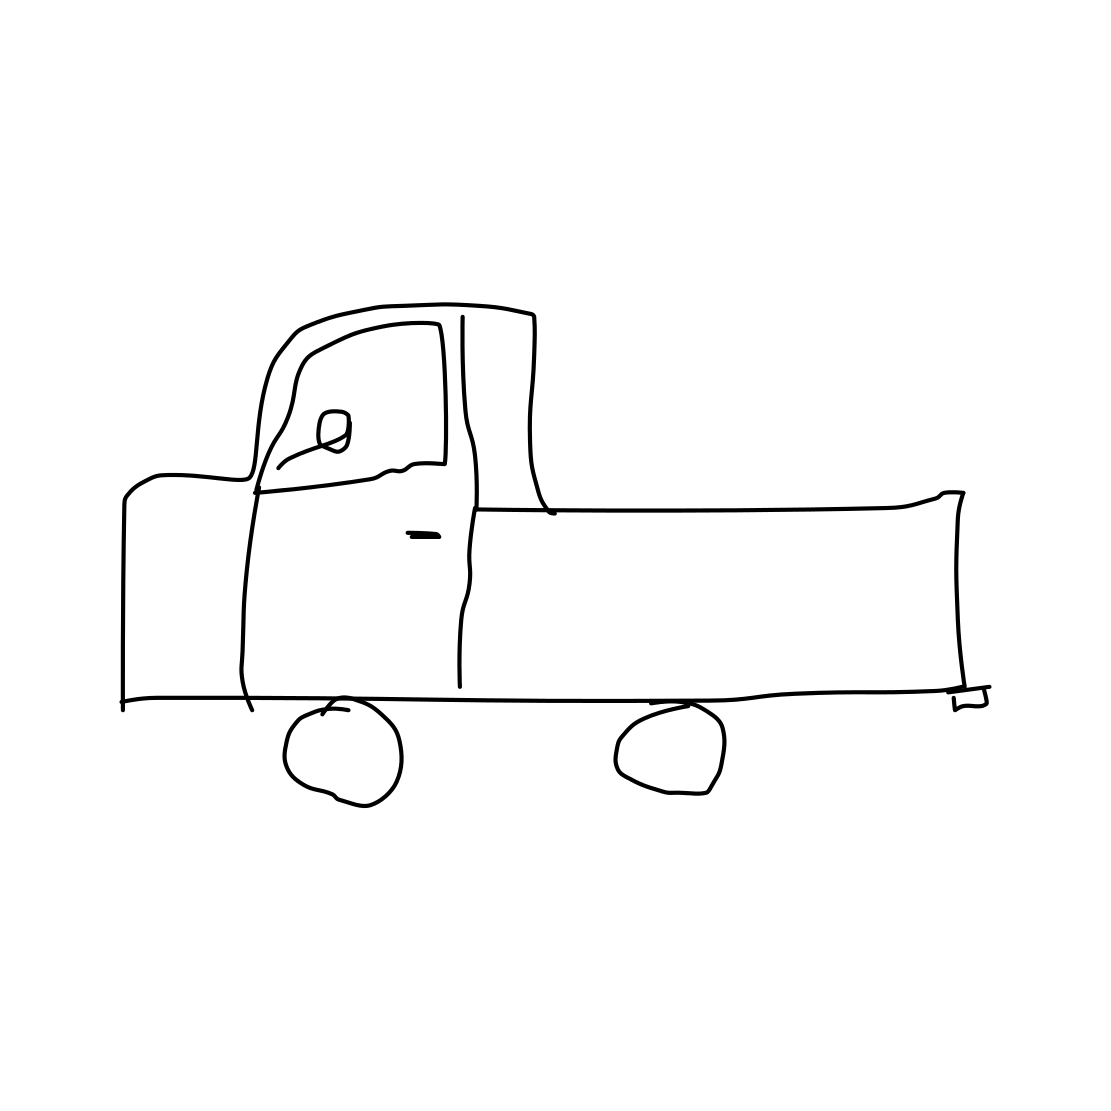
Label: pickup truck